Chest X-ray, AP view. Patient: 24 years old, sex M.
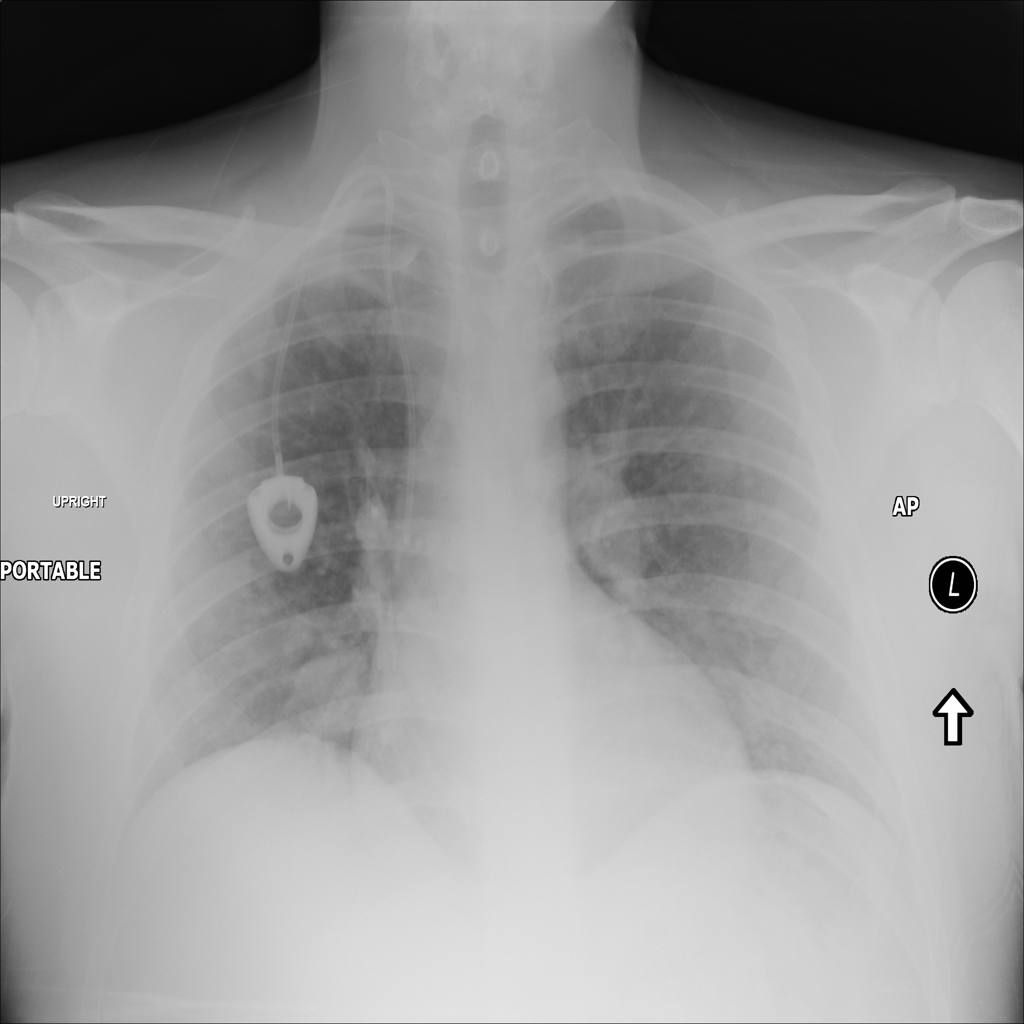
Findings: No Finding